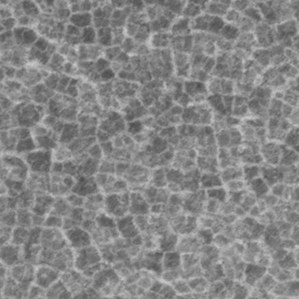
Label: frost